Question: I'm refereeing this <URL> of slickgrid for 'context-menu'
In the image given below I'm using <URL>, where I'm displaying my context menu only when a particular cell is clicked in status column, Based on particular cell value different option has been displayed in 'context-menu'.
My problem is when I want to update or replace that particular cell value with the selected option from context menu eg: "Inprogress" should replace or update as "Suspended" from 'context-menu'.

> HTML code
'''
/**************HTML code********************/
/**********angular-slickgrid code************/
<div id="container">
<angular-slickgrid
gridId="grid"
(onAngularGridCreated)="angularGridReady($event)"
gridWidth="'90%'"
[columnDefinitions]="columnDefinitions"
[gridOptions]="gridOptions"
[dataset]="dataset"
(onGridStateChanged)="gridStateChanged($event)">
</angular-slickgrid>
</div>
/*************ngx-contextmenu code***********/
<context-menu #editMenuRight>
<ng-template *ngFor="let item of mainOption" contextMenuItem>
<li #myLi class="myLi" data="low" (click)="test1()">{{item?.option}}</li>
</ng-template>
</context-menu>
'''
> Angular Component code
'''
/*************Angular Component code***********/
import { Component, OnInit, Injectable, ViewEncapsulation, HostListener, ViewChild, Input,
ElementRef } from "@angular/core";
import { Headers, RequestOptions } from '@angular/http';
import { Http, Response } from '@angular/http';
import {
Column, GridOption, AngularGridInstance,
Filters, ExtensionName, FieldType, Formatter, Formatters,
Editors,EditorArgs, EditorValidator, Statistic, GridStateChange,
GridOdataService, OperatorType, OnEventArgs, MultipleSelectOption
} from 'angular-slickgrid';
import { ContextMenuComponent } from 'ngx-contextmenu';
import { ContextMenuService } from 'ngx-contextmenu';
@Component({
selector: 'app-schedule',
templateUrl: './schedule.component.html',
styleUrls: ['./schedule.component.css'],
encapsulation: ViewEncapsulation.None
})
export class ScheduleComponent implements OnInit {
/*******my option which I'm showing for particular cell if cell value matches with option****/
public mainOption: any[];
public scheduleOption: any[] = [{
option: 'Scheduled',
}, {
option: 'Suspended',
},
{
option: 'Abort',
}];
public suspendedOption: any[] = [{
option: 'Suspended',
}, {
option: 'Scheduled',
},
{
option: 'Abort',
}];
public inprogressOption: any[] = [{
option: 'Inprogress',
}, {
option: 'Suspended',
},
{
option: 'Abort',
}];
public abortOption: any[] = [
{
option: 'Abort',
}];
public completeOption: any[] = [
{
option: 'Completed',
}];
@ViewChild('editMenuRight') public editMenuRight: ContextMenuComponent;
@ViewChild("myLi") divView: ElementRef;
@Input() contextMenu: ContextMenuComponent;
constructor(private http: Http,
private httpClient: HttpClient,
private elementRef:ElementRef,
private remoteservercommunicationservice: RemoteServerCommunicationService,
public pathstorageservice: PathStorageService,
private globaldataservice: GlobalDataService,
private contextMenuService: ContextMenuService)
);
angularGridReady(angularGrid: AngularGridInstance) {
this.angularGrid = angularGrid;
this.gridObj = angularGrid && angularGrid.slickGrid || {};
}
/********* display context-menu code******/
public onContextMenu($event, item: any): void {
console.log(item);
console.log($event);
setTimeout(() => {
this.contextMenuService.show.next({
contextMenu: this.contextMenu,
event: $event,
item: item,
});
$event.preventDefault();
$event.stopPropagation();
});
}
ngOnInit() {
this.columnDefinitions = [
{
id: 'Status',
name: 'Status',
field: 'Status',
sortable: true,
filterable: true,
onCellClick: (e, args) => {
let v = args.dataContext.Status;
var cell = this.angularGrid.slickGrid.getCellFromEvent(e);
var msg = this.angularGrid.slickGrid.getColumns()[cell.cell].id;
console.log(cell);
console.log(msg);
/******** replacing option based on cell value******/
if (v == "Scheduled")
{
this.mainOption = this.scheduleOption; /***** replacing option here******/
this.onContextMenu(e,'right'); /***opening context-menu on cell click if its true***/
return this.mainOption;
}
if (v == "Inprogress")
{
this.mainOption = this.inprogressOption;
this.onContextMenu(e,'right');
return this.mainOption;
}
if (v == "Completed")
{
this.mainOption = this.completeOption;
this.onContextMenu(e,'right');
return this.mainOption;
}
if (v == "Abort")
{
this.mainOption = this.abortOption;
this.onContextMenu(e,'right');
return this.mainOption;
}
if (v == "Suspended")
{
this.mainOption = this.suspendedOption;
this.onContextMenu(e,'right');
return this.mainOption;
}
return this.mainOption;
}
}
]
}
/*** my problem is here, I want to fetch particular <li> tag value and replace or update the
particular cell with that fetch value after click in context menu or with particular option
selected in menu***********/
ngAfterViewInit() {
$(document).ready(function () {
$("#editMenuRight").click(function (e) {
if (!$(e.target).is("li")) {
return;
}
if (! this.gridObj.getEditorLock().commitCurrentEdit()) {
return;
}
var row = $(this).data("row");
this.dataset[row].Status = $(e.target).attr("data");
this.gridObj.updateRow(row);
});
});
}
'''
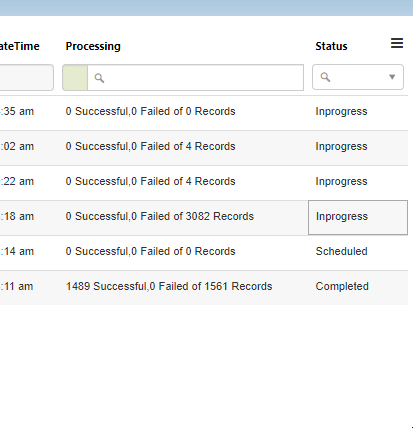
Answer: I've figure out to update the cell using ngx-context menu below is the gif image of my solution hope it may help someone.
<URL>
> Html code
'''
/********************HTML code*******************/
<context-menu #editMenuRight>
<ng-template (execute)="gridUpdate()" *ngFor="let item of mainOption" contextMenuItem>
<ul id="contextMenu">
<li #myLi class="myLi" data="Low">
<img src="assets\images\statusMenu\{{item?.src}}" style="width:20px;
height:15px; display: inline-block;" class="image">
<div>
{{item?.option}}
</div>
</li>
</ul>
</ng-template>
</context-menu>
'''
> Component-code
'''
/*********Component code***********/
import { Component, OnInit, Injectable, ViewEncapsulation, HostListener, ViewChild,
Input,
ElementRef } from "@angular/core";
import { Headers, RequestOptions } from '@angular/http';
import { Http, Response } from '@angular/http';
import {
Column, GridOption, AngularGridInstance,
Filters, ExtensionName, FieldType, Formatter, Formatters,
Editors,EditorArgs, EditorValidator, Statistic, GridStateChange,
GridOdataService, OperatorType, OnEventArgs, MultipleSelectOption
} from 'angular-slickgrid';
import { ContextMenuComponent } from 'ngx-contextmenu';
import { ContextMenuService } from 'ngx-contextmenu';
@Component({
selector: 'app-schedule',
templateUrl: './schedule.component.html',
styleUrls: ['./schedule.component.css'],
encapsulation: ViewEncapsulation.None
})
export class ScheduleComponent implements OnInit {
/***********************context-menu option & src id for image icon ****************/
cellValue: any;
public mainOption: any[];
public scheduleOption: any[] = [{
option: 'Scheduled', src:'schedule.png'
}, {
option: 'Suspended', src:'suspended.png'
},
{
option: 'Abort', src:'abort.png'
}];
public suspendedOption: any[] = [{
option: 'Suspended', src:'suspended.png'
}, {
option: 'Scheduled', src:'schedule.png'
},
{
option: 'Abort', src:'abort.png'
}];
public inprogressOption: any[] = [{
option: 'Inprogress', src:'inprogress.png'
}, {
option: 'Suspended', src:'suspended.png'
},
{
option: 'Abort', src:'abort.png'
}];
public abortOption: any[] = [
{
option: 'Abort', src:'abort.png'
}];
public completeOption: any[] = [
{
option: 'Completed', src:'complete.png'
}];
/****************************************/
@ViewChild('editMenuRight') public editMenuRight: ContextMenuComponent;
@Input() contextMenu: ContextMenuComponent;
constructor(private http: Http,
private httpClient: HttpClient,
private elementRef:ElementRef,
private remoteservercommunicationservice: RemoteServerCommunicationService,
public pathstorageservice: PathStorageService,
private globaldataservice: GlobalDataService,
private contextMenuService: ContextMenuService)
);
angularGridReady(angularGrid: AngularGridInstance) {
this.angularGrid = angularGrid;
this.gridObj = angularGrid && angularGrid.slickGrid || {};
}
ngOnInit() {
this.columnDefinitions = [
{
id: 'Status',
name: 'Status',
field: 'Status',
sortable: true,
filterable: true,
onCellClick: (e, args) => {
let v = args.dataContext.Status;
console.log(v);
var cell = this.angularGrid.slickGrid.getCellFromEvent(e);
this.cellValue = cell.row; // to get particular cell row number on click
var msg = this.angularGrid.slickGrid.getColumns()[cell.cell].id;
console.log(cell);
console.log(msg);
/******** replacing option based on cell value******/
if (v == "Scheduled")
{
this.mainOption = this.scheduleOption; /***** replacing option here******/
this.onContextMenu(e,'right'); /***opening context-menu on cell click if its
true***/
return this.mainOption;
}
if (v == "Inprogress")
{
this.mainOption = this.inprogressOption;
this.onContextMenu(e,'right');
return this.mainOption;
}
if (v == "Completed")
{
this.mainOption = this.completeOption;
this.onContextMenu(e,'right');
return this.mainOption;
}
if (v == "Abort")
{
this.mainOption = this.abortOption;
this.onContextMenu(e,'right');
return this.mainOption;
}
if (v == "Suspended")
{
this.mainOption = this.suspendedOption;
this.onContextMenu(e,'right');
return this.mainOption;
}
return this.mainOption;
}
}
]
}
/**********context menu open code*************/
public onContextMenu($event, item: any): void {
console.log(item);
console.log($event);
setTimeout(() => {
this.contextMenuService.show.next({
contextMenu: this.contextMenu,
event: $event,
item: item,
});
$event.preventDefault();
$event.stopPropagation();
});
}
/******************************************/
/****************************event to fetch selected option of context menu */
fetchValue(event){
let check1 = event.target.innerText;
this.check2 = check1;
console.log(check1);
console.log(event.target.innerText);
}
/***********************************************************/
/**********************event to update the grid with selected value from context-
menu*******/
gridUpdate(){
this.fetchValue(event);
console.log(this.cellValue);
const updatedItem =
this.angularGrid.gridService.getDataItemByRowNumber(this.cellValue);
updatedItem.Status = this.check2;
this.angularGrid.gridService.updateItem(updatedItem);
}
/**********************************************/
'''
> CSS
'''
/***************context-menu css*********************/
#contextMenu {
font-size: 11px;
list-style: none;
padding: 0;
}
.myLi {
padding-left: 0px;
display: inline-block;
}
.myLi img {
float: left;
}
/********************************/
'''